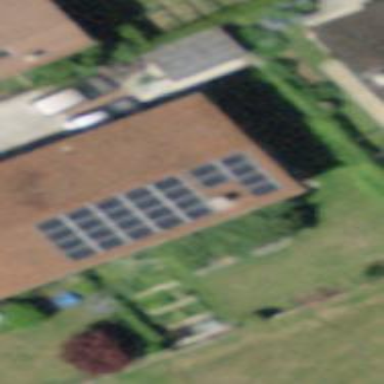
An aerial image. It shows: Solar power generator with photovoltaic panels producing electricity.